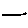
Label: line